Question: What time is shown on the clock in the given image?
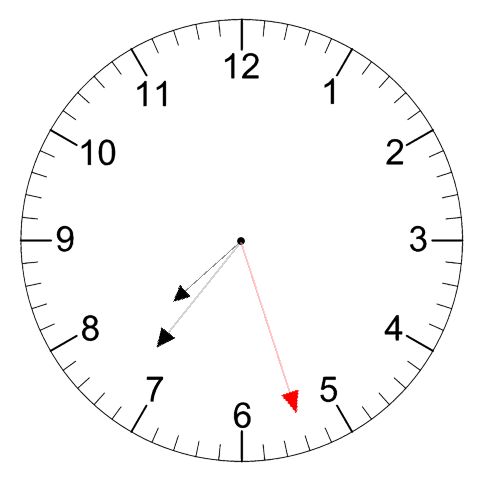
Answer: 07:36:27